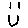
Label: smiley face